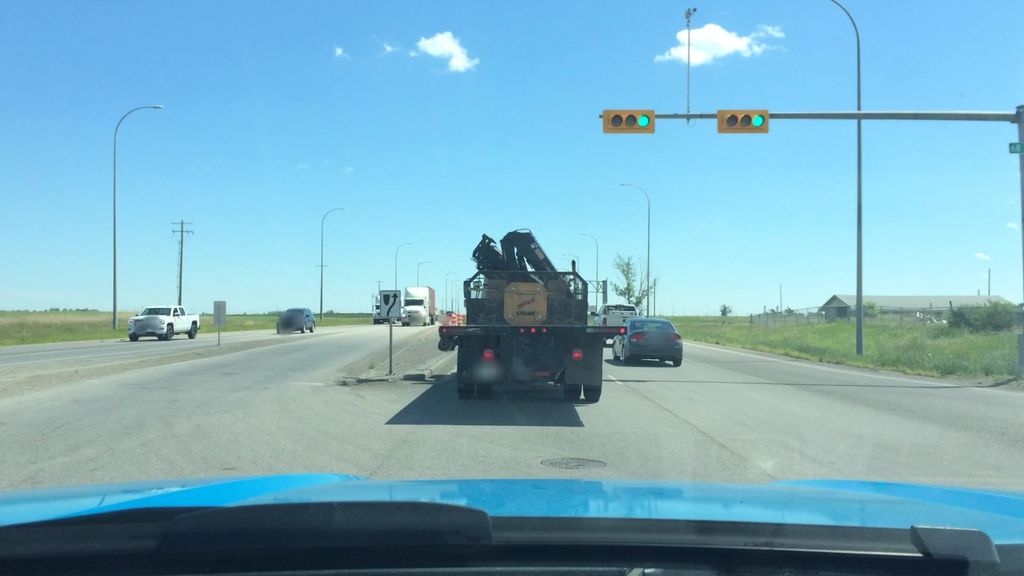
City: calgary